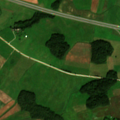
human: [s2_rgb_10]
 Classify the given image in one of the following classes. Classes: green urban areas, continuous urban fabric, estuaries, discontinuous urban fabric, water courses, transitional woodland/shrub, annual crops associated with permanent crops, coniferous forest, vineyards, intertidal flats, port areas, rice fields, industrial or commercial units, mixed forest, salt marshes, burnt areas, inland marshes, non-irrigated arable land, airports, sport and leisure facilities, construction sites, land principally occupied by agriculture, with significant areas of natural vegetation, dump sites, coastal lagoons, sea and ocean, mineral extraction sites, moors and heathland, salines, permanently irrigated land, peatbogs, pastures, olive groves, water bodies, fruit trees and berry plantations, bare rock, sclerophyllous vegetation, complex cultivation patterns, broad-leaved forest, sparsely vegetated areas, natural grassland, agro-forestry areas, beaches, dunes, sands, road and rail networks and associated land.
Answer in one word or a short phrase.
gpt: non-irrigated arable land, pastures, complex cultivation patterns